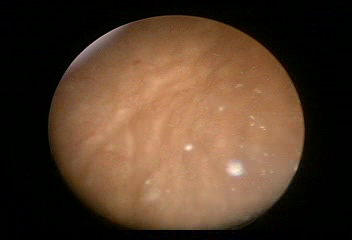
Modality: WLC
Class: Normal mucosa
Bladder cancer association: No